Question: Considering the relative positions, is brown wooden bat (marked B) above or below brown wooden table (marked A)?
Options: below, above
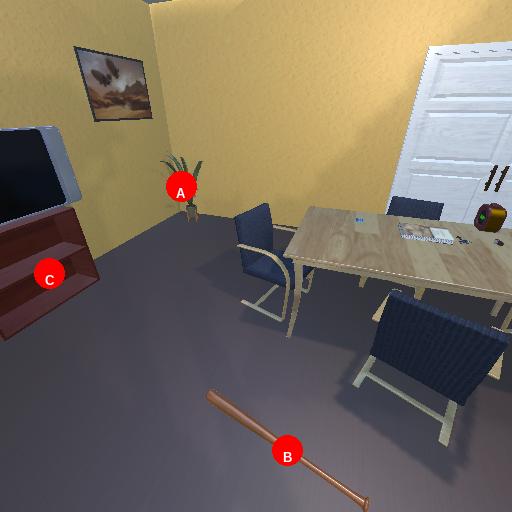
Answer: below